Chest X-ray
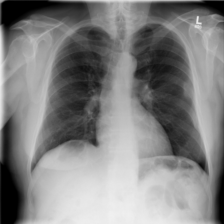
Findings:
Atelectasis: negative
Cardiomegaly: negative
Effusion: negative
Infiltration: negative
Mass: negative
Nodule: negative
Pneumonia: negative
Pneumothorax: negative
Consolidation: negative
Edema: negative
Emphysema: negative
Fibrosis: positive
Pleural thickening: negative
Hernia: negative